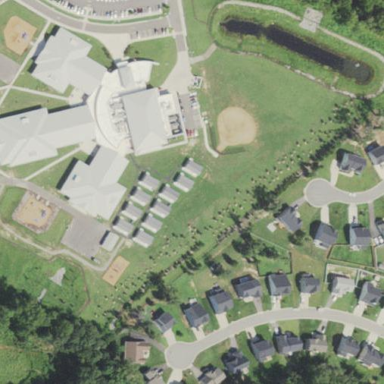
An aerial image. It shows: School.